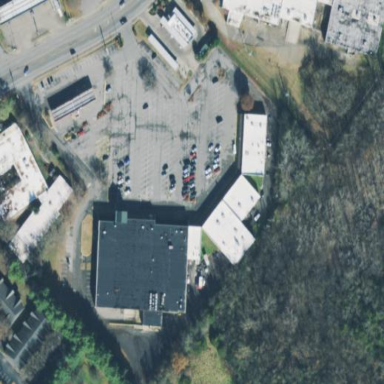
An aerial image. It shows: Parking area.